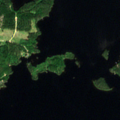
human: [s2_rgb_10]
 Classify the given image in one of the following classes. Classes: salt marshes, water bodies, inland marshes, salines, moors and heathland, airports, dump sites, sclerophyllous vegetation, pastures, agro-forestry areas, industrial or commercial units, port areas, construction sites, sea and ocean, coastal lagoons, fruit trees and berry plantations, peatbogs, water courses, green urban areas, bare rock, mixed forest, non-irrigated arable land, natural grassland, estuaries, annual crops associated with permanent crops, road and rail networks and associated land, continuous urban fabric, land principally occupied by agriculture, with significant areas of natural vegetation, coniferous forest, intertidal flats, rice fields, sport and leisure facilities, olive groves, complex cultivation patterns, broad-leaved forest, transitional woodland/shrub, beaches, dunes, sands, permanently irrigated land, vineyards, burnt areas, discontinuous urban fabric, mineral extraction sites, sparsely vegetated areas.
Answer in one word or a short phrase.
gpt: coniferous forest, mixed forest, transitional woodland/shrub, water bodies